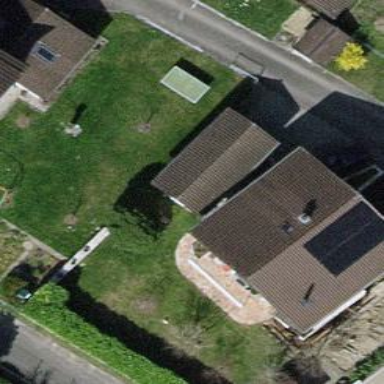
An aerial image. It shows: Garage.